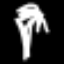
Label: palm tree